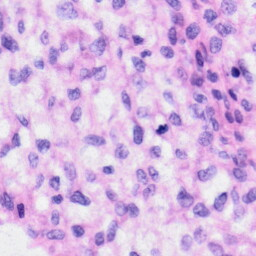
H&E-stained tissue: Liver